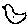
Label: bird